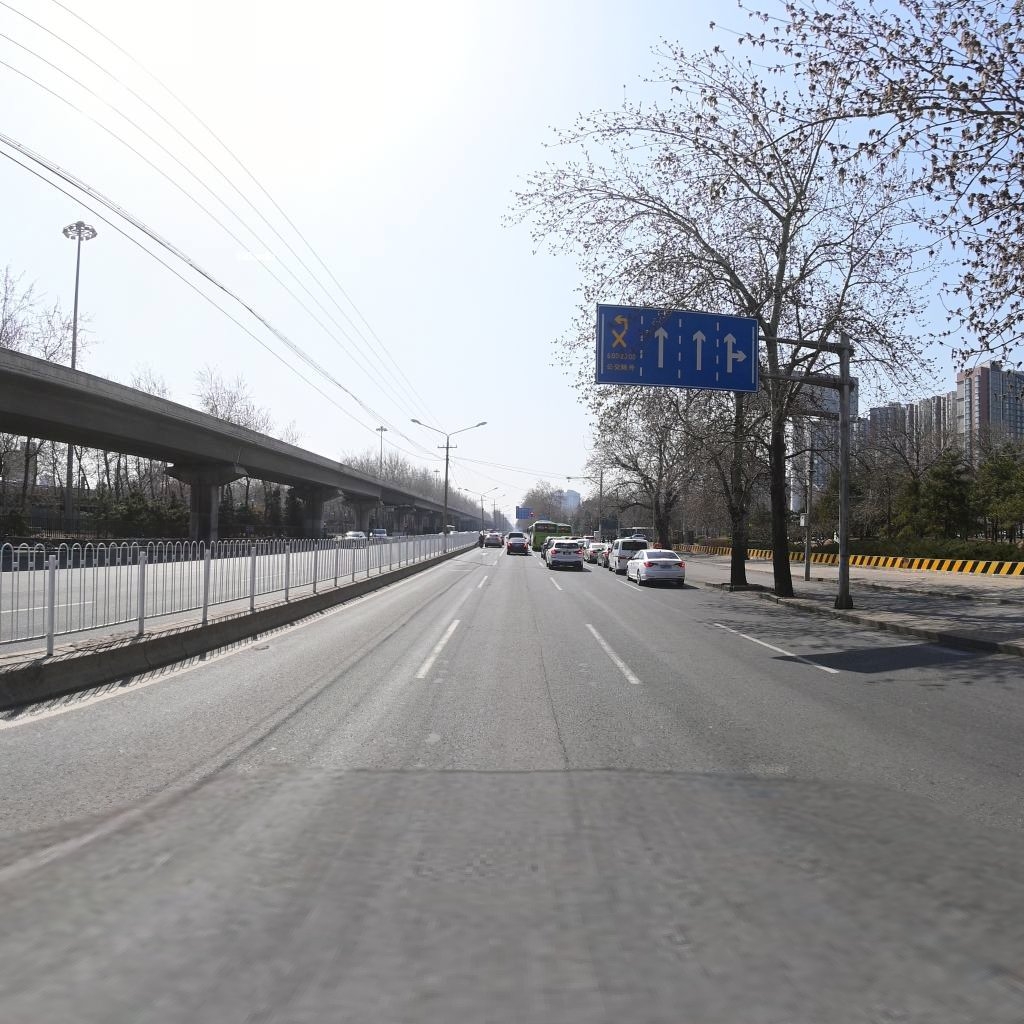
Region: Chaoyang
Road damage annotations: longitudinal crack